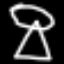
Label: mushroom